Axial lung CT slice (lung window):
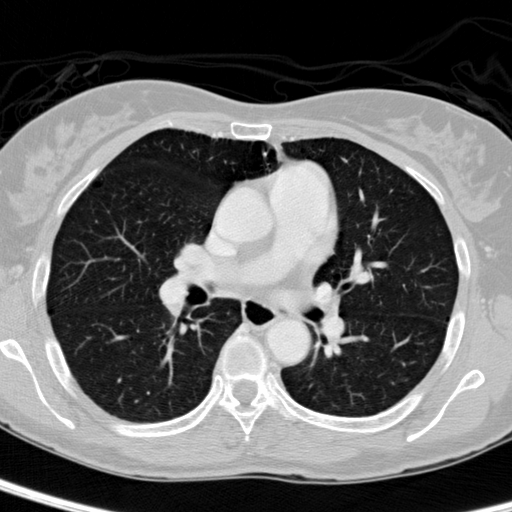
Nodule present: no